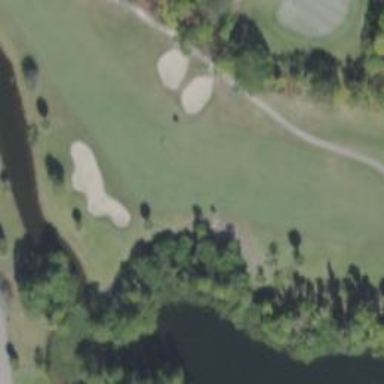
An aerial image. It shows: View of golf hole.